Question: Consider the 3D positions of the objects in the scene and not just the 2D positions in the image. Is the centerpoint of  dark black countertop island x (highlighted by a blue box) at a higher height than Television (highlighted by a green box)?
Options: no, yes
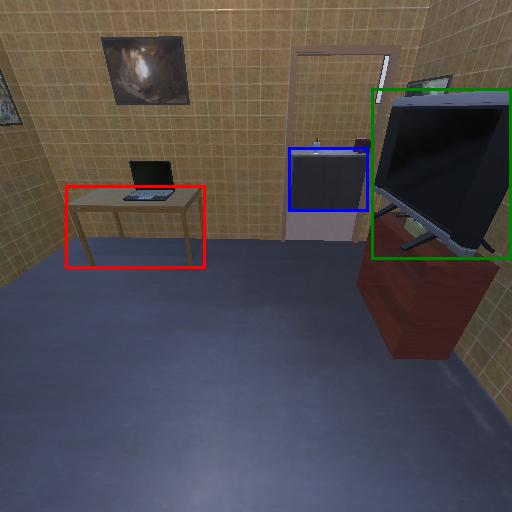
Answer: no